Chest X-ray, AP view. Patient: 66 years old, sex F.
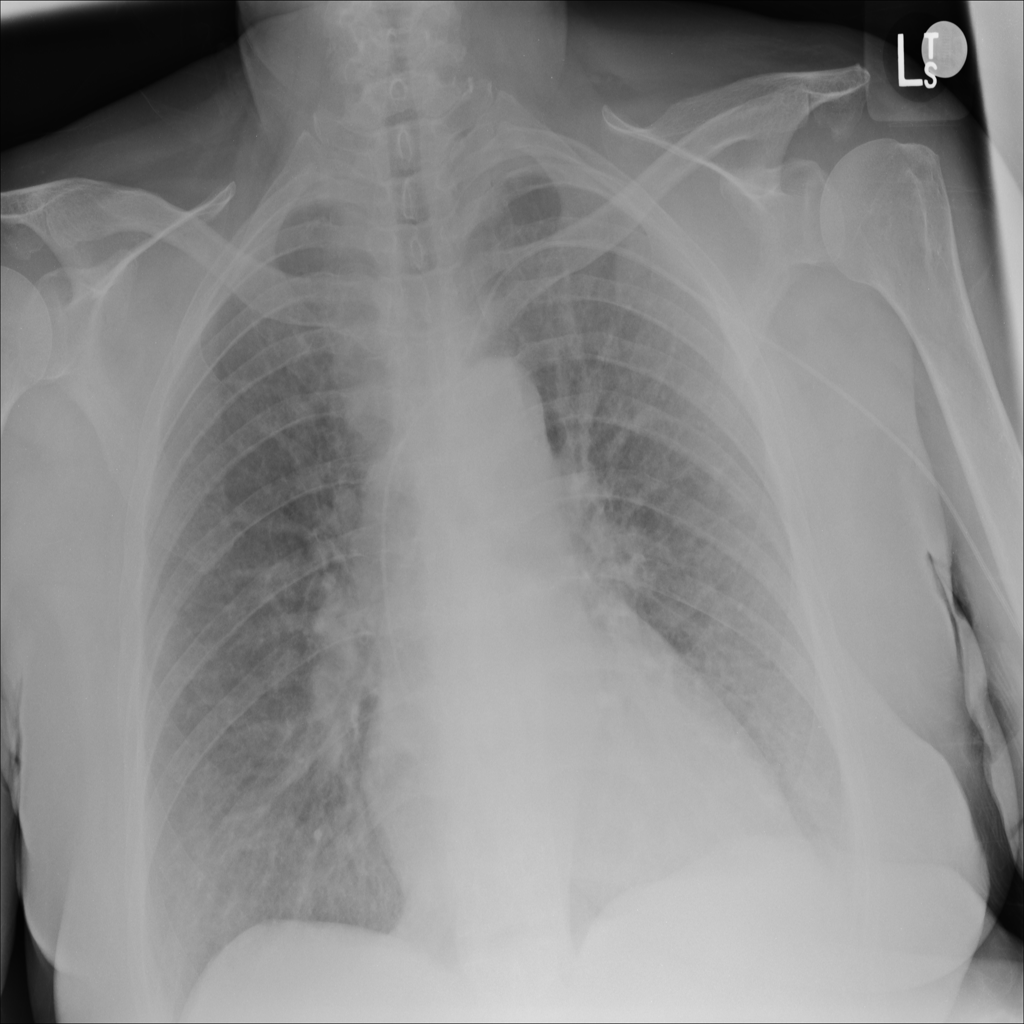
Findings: No Finding